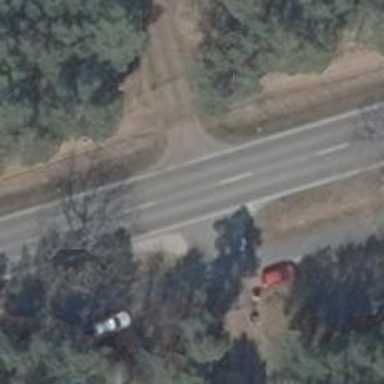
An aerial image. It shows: Secondary road with asphalt surface.